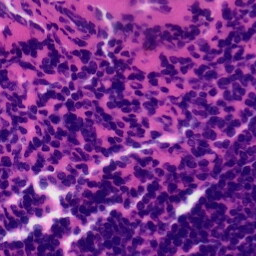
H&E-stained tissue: Tonsil